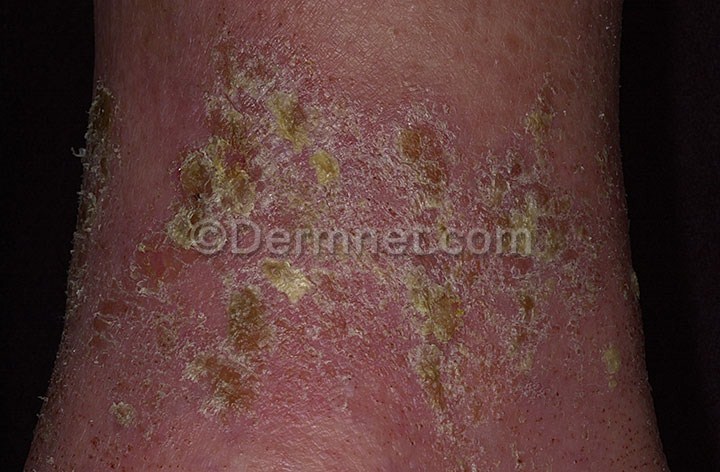
Disease: Eczema Photos